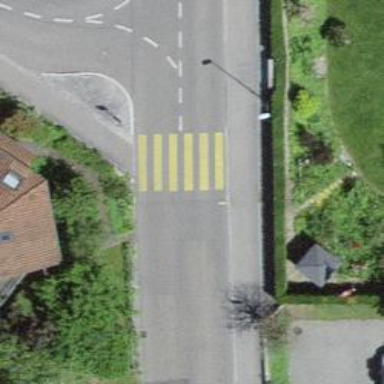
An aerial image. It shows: Uncontrolled zebra crossing with zebra markings.